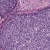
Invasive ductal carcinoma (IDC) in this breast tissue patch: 0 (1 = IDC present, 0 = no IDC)